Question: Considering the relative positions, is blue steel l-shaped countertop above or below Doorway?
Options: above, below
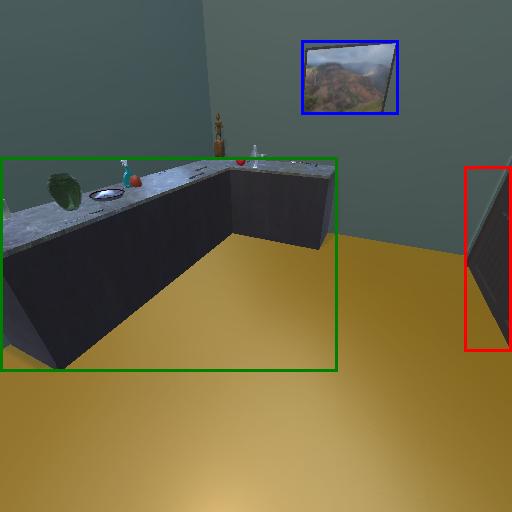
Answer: above